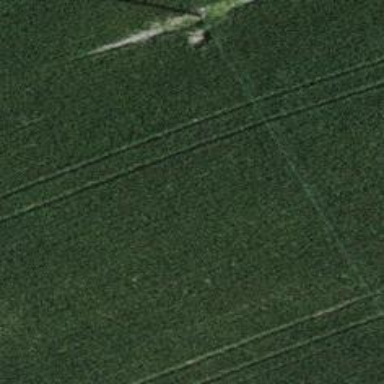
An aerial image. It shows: Aerial marker.